Aerial crown-view tile of a tropical tree (Barro Colorado Island, Panama), acquired 20250715:
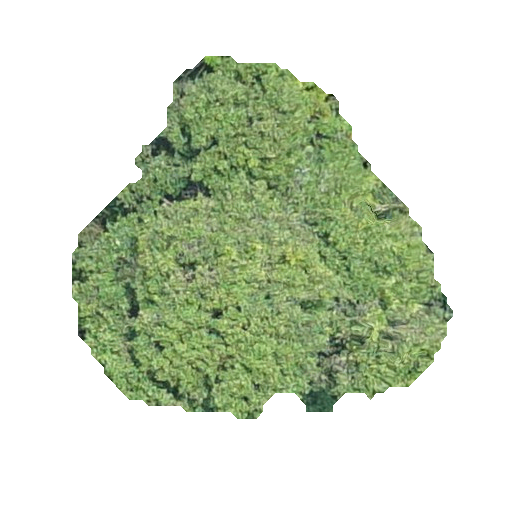
Species: Prioria copaifera
GBIF accepted scientific name: Prioria copaifera
Crown area: 140.301 m²